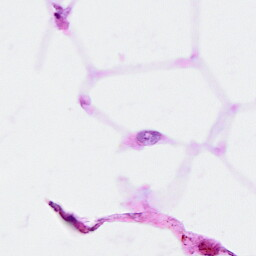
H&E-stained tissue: Breast